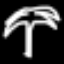
Label: palm tree